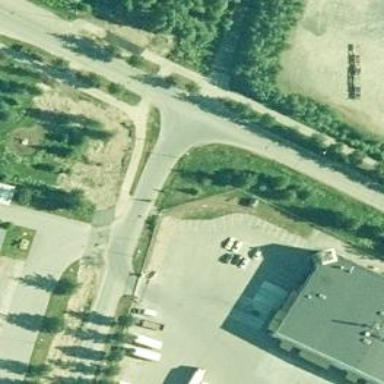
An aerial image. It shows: Marked road crossing.